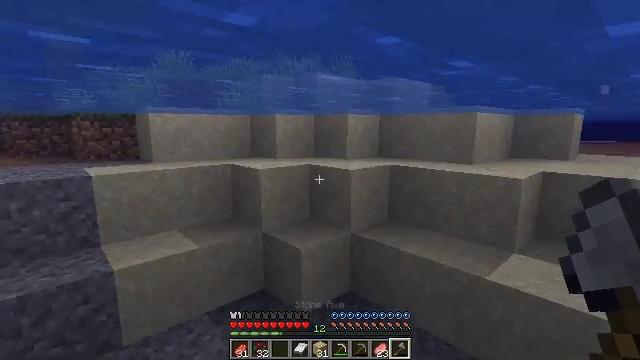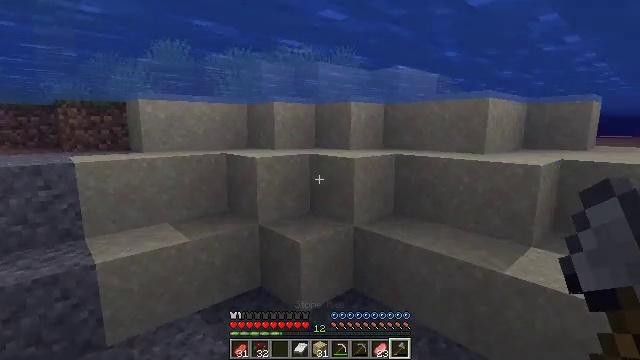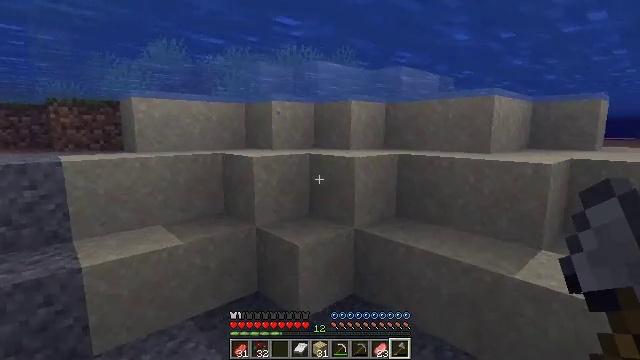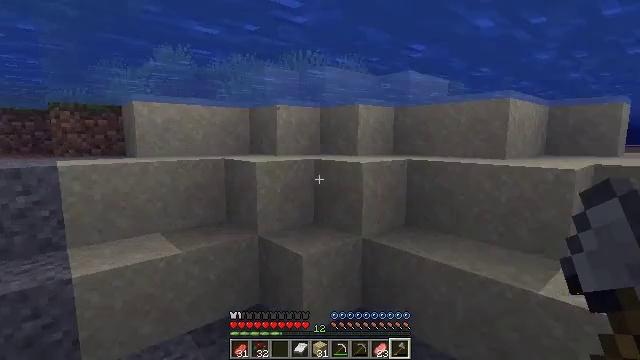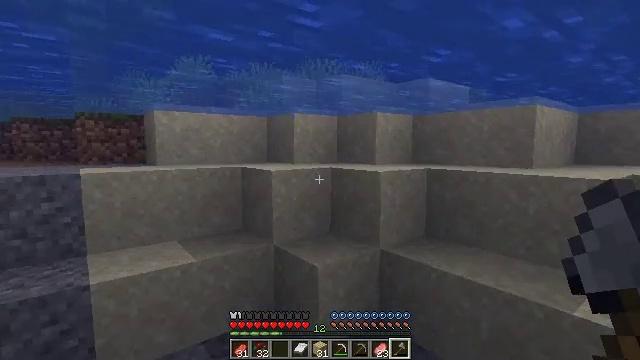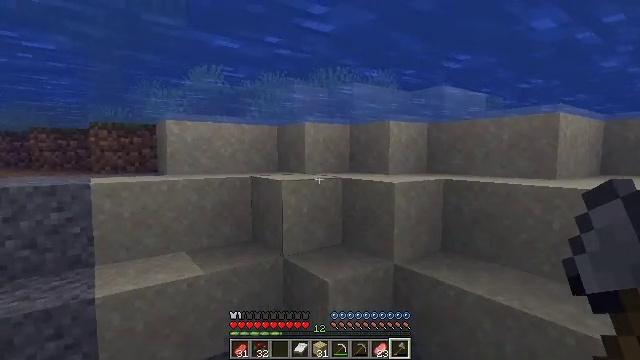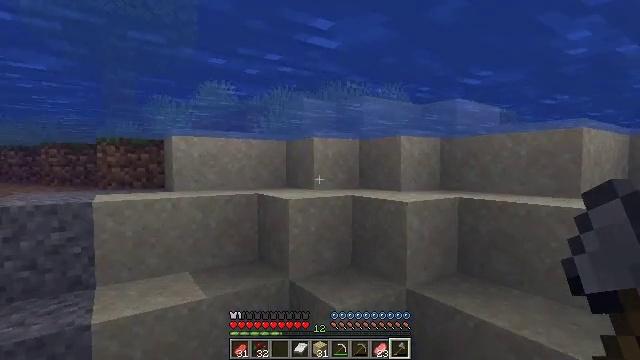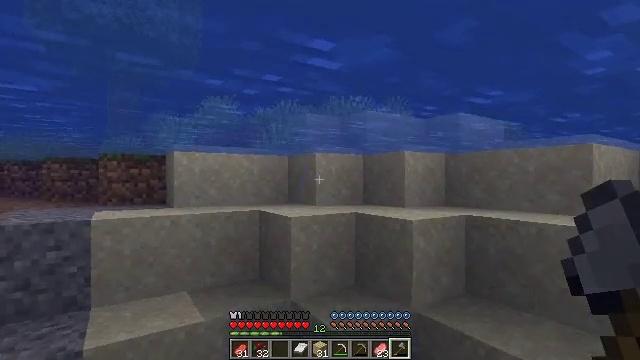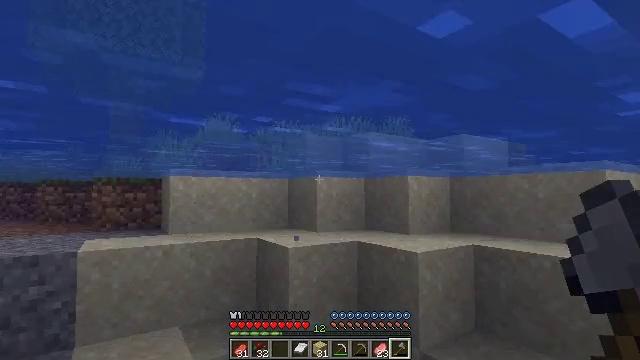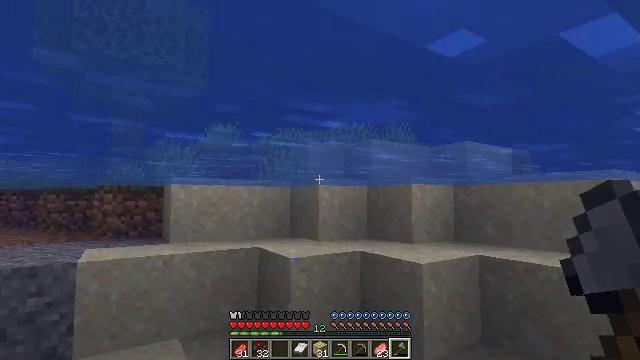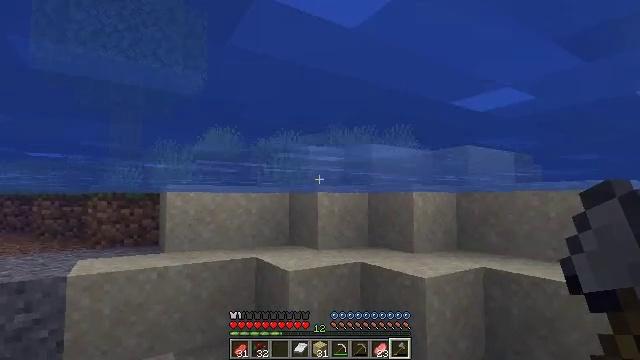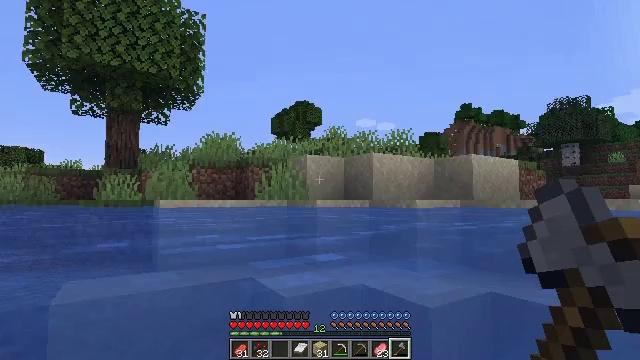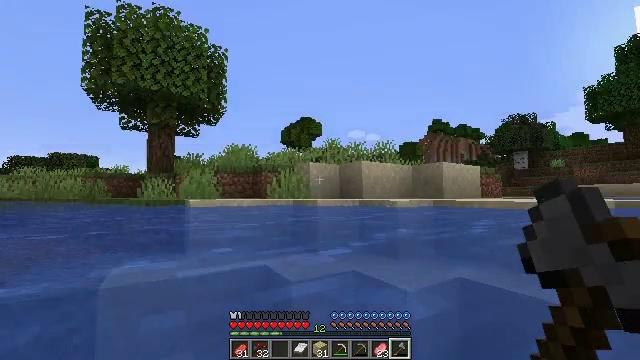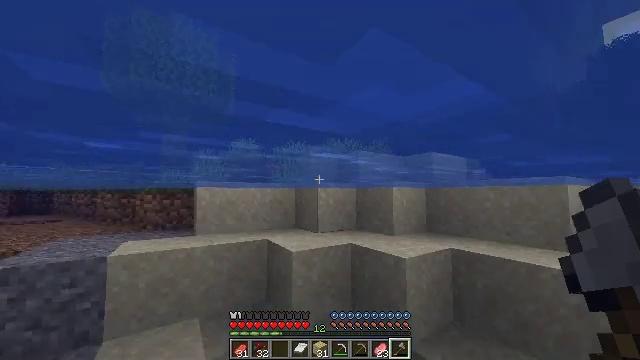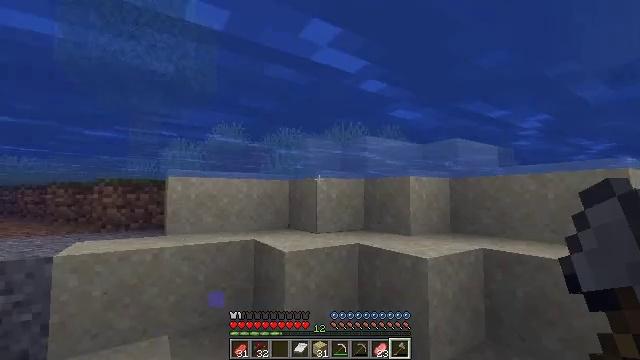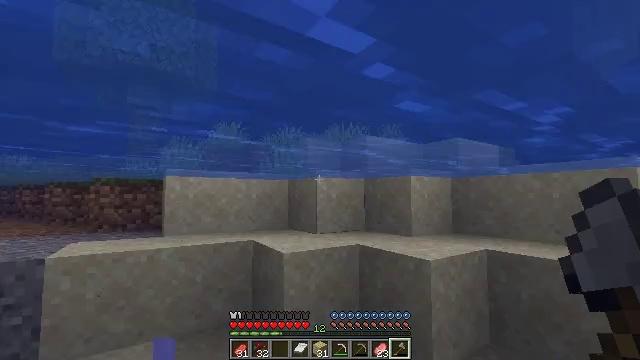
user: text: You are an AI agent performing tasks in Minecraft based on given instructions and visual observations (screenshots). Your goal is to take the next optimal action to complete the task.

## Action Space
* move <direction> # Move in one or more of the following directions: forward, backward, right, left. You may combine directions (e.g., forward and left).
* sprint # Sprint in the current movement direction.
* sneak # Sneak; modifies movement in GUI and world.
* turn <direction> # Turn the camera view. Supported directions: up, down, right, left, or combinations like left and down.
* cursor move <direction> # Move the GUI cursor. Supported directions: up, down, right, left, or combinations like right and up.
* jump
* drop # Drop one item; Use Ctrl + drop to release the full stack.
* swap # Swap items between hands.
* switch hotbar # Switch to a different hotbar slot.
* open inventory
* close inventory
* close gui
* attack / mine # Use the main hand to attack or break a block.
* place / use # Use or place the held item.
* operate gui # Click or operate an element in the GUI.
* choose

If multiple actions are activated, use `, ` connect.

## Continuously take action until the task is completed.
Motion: motion action
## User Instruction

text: Remove the pink tulip from the ground.
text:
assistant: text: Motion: move forward, jump
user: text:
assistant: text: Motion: move forward, jump
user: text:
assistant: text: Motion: move forward, turn left and up, jump
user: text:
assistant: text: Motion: move forward, turn left and up, jump
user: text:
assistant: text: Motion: move forward, turn left and up, jump
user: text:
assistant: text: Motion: move forward, turn left and up, jump
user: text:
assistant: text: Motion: move forward, turn up, jump
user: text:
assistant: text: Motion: move forward, turn up, jump
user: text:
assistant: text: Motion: move forward, turn up, jump
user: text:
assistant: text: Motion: move forward, jump
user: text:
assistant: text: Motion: move forward, sprint, jump
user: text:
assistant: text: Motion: move forward, sprint, jump
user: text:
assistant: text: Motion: move forward, sprint, jump
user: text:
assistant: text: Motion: move forward, sprint, jump
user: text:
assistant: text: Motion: move forward, jump
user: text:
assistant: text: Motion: move forward, jump
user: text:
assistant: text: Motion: move forward, jump
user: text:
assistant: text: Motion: move forward, jump
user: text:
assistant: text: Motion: move forward, jump
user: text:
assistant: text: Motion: move forward, sprint, turn left and down, jump
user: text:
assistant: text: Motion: move forward, sprint, jump
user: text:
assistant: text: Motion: move forward, sprint, jump
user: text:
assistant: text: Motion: move forward, sprint, jump
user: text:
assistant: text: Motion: move forward, turn down, jump
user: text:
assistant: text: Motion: move forward, jump
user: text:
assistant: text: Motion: move forward, turn down, jump
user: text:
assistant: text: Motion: move forward, turn down, jump
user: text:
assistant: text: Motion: move forward, turn left and down, jump
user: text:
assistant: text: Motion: move forward, sprint, turn down, jump
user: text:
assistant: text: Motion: move forward, sprint, jump